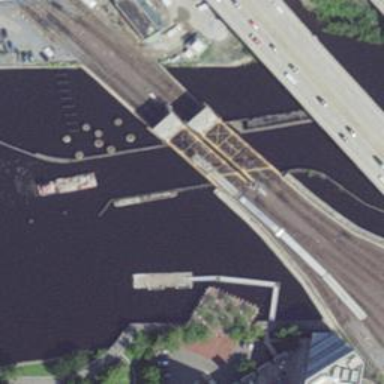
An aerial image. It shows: Bascule movable railway bridge.